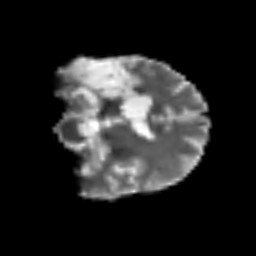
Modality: T2w
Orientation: coronal
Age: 39
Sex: male
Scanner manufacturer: siemens
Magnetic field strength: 3 T
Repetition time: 3.2 s
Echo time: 0.081 s